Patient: sex M, age 50
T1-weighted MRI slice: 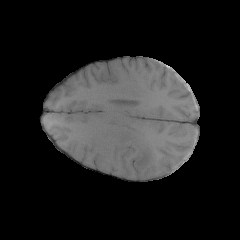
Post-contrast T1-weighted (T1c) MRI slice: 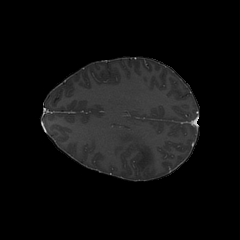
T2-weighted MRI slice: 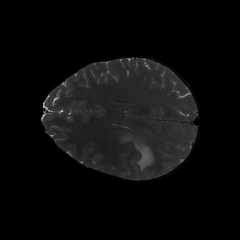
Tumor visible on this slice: yes
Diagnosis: Glioblastoma, IDH-wildtype
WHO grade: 4